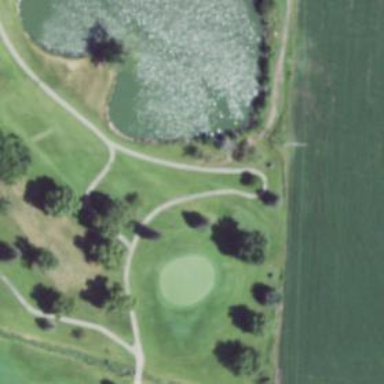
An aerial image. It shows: Pathway for golfing.